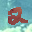
Label: 2